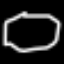
Label: octagon